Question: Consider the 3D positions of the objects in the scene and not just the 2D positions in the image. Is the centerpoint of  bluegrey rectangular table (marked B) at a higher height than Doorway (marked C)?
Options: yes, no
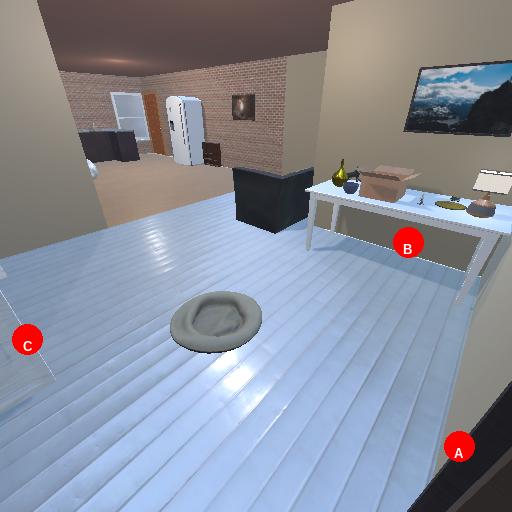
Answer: yes